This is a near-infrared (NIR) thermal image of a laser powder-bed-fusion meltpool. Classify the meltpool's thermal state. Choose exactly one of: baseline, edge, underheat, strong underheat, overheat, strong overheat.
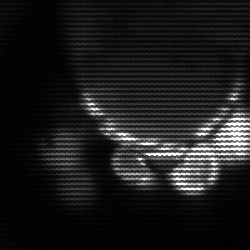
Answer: baseline